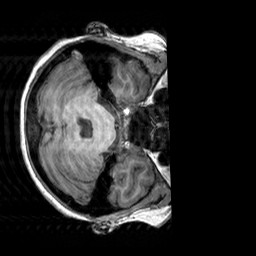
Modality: T1w
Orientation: axial
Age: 22
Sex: female
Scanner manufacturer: siemens
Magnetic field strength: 3 T
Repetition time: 2.3 s
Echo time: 0.00303 s